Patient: sex F, age 67
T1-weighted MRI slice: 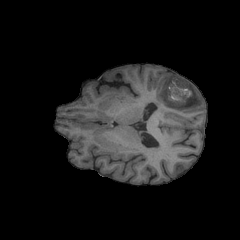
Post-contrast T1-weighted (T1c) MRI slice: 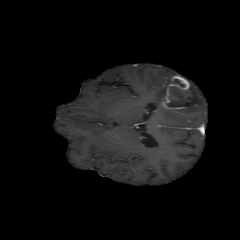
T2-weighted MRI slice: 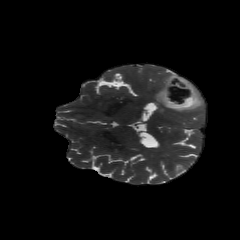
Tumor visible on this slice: yes
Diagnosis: Glioblastoma, IDH-wildtype
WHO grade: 4